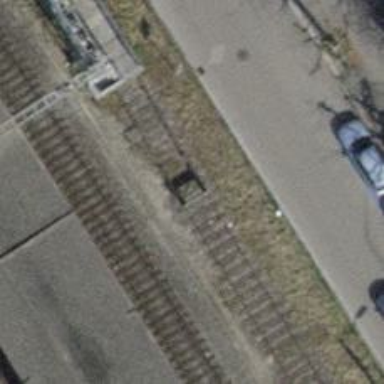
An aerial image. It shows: Siding railway track with one set of rails.